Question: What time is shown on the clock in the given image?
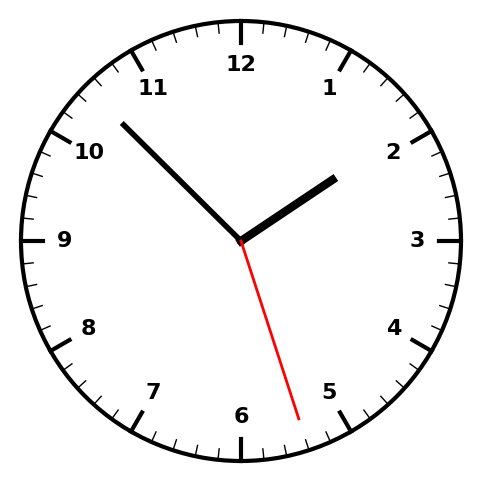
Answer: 01:52:27